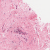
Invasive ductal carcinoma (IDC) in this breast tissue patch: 0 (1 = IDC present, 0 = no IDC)